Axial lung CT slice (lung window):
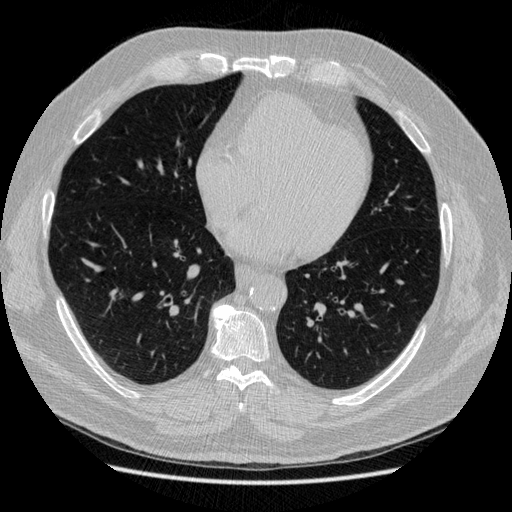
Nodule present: no